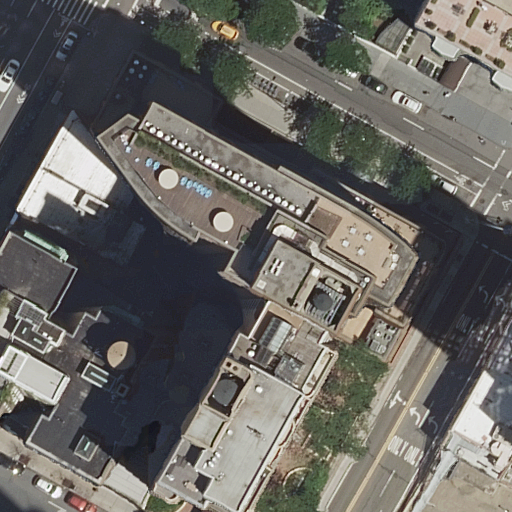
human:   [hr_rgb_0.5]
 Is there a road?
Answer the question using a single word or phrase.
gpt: yes

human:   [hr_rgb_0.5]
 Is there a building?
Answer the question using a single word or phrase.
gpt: yes

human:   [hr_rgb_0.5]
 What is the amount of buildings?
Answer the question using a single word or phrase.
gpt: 9

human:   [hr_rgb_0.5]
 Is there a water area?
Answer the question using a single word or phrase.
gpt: no

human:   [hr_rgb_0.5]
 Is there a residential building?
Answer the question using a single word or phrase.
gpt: yes

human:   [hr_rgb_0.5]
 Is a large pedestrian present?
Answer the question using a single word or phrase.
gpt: no

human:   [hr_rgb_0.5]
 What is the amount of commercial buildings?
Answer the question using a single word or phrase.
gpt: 0

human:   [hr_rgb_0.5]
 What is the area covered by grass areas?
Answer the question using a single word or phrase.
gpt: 903m2

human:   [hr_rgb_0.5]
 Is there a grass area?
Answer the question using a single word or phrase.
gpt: yes

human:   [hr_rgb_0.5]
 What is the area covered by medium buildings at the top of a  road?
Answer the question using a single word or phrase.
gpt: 1188m2

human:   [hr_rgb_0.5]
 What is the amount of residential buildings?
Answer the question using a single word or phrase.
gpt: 9

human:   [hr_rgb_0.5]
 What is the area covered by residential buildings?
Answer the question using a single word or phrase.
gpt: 3752m2

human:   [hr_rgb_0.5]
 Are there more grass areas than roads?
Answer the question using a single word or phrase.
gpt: no

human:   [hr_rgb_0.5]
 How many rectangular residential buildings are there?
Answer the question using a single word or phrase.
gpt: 7

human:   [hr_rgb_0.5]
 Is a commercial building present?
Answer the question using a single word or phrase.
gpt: no

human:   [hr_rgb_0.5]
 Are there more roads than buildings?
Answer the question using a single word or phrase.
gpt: no

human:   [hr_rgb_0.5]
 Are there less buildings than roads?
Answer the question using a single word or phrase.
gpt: no

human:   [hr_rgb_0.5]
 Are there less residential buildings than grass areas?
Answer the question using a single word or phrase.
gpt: no

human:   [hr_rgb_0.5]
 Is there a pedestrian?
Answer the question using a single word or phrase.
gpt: yes

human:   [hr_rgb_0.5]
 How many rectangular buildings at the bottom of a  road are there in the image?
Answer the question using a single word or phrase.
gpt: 6

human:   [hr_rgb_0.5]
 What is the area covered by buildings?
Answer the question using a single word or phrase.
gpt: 3752m2

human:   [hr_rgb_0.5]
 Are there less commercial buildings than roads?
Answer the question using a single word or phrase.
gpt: yes

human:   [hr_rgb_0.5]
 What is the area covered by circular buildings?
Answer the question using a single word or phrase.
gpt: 0m2

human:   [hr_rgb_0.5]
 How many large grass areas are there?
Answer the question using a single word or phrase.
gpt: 1

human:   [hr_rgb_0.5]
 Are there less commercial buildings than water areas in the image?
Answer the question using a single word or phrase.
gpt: no

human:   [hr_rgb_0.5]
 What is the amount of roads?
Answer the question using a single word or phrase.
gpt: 4

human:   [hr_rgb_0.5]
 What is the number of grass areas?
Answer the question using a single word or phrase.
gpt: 1

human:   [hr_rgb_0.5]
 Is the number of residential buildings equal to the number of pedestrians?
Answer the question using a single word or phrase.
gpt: no

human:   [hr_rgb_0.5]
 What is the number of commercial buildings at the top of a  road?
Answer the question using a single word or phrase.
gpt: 0

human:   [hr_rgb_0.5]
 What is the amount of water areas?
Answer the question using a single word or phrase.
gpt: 0

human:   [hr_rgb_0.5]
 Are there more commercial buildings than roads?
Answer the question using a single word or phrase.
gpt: no

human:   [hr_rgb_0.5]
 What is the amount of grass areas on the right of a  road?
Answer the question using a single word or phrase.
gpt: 1

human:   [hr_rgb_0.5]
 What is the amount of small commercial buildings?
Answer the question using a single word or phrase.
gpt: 0

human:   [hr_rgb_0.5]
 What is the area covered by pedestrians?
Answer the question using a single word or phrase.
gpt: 20m2

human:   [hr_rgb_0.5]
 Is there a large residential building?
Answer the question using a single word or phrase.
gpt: yes

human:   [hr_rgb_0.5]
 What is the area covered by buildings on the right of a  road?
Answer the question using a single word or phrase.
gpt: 3488m2

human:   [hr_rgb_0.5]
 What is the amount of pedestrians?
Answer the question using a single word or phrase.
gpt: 1

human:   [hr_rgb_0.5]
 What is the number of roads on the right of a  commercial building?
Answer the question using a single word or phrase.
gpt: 0

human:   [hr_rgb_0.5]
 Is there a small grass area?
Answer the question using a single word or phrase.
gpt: no

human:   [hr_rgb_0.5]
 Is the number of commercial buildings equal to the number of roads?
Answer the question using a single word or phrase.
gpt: no

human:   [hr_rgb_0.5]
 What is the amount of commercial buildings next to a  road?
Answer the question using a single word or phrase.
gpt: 0

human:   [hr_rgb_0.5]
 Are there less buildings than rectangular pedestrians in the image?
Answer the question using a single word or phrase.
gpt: no

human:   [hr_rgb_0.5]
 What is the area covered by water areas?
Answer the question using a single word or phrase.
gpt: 0m2

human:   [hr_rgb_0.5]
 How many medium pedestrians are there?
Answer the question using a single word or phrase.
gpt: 0

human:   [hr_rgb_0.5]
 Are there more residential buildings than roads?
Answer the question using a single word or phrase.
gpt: yes

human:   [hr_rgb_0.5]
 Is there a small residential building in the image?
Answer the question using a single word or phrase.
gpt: yes

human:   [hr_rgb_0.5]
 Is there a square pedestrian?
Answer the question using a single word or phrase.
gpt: no

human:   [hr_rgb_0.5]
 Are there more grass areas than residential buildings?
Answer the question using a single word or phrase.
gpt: no

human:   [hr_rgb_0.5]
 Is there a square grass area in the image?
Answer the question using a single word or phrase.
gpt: no

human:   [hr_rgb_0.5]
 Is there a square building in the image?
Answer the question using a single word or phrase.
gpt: no

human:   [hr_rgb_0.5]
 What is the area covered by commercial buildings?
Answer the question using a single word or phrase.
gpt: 0m2

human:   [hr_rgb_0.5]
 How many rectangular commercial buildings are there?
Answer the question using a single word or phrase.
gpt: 0

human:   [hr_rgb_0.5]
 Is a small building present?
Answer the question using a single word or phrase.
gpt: yes

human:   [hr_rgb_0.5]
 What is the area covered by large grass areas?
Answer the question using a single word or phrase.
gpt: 903m2

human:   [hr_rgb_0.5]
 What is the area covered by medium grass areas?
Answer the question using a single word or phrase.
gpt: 0m2

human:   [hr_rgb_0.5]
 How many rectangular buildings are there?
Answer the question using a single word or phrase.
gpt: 7

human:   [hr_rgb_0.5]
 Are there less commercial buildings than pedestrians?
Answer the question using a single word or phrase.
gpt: yes

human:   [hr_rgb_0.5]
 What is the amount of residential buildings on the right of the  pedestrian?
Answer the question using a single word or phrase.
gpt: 0

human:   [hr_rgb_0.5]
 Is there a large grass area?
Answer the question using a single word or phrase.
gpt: yes

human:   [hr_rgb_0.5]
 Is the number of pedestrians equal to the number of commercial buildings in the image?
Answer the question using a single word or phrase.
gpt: no

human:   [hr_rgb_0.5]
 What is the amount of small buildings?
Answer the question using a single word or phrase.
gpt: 1

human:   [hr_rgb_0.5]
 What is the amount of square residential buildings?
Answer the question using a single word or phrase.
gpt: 0

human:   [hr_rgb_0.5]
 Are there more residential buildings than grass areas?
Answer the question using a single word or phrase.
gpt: yes

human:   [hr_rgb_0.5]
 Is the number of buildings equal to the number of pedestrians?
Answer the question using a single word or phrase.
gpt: no